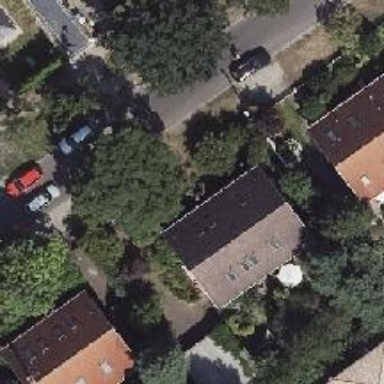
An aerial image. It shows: Gabled roof house.